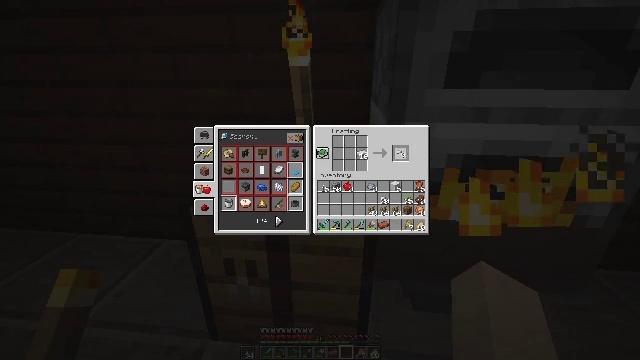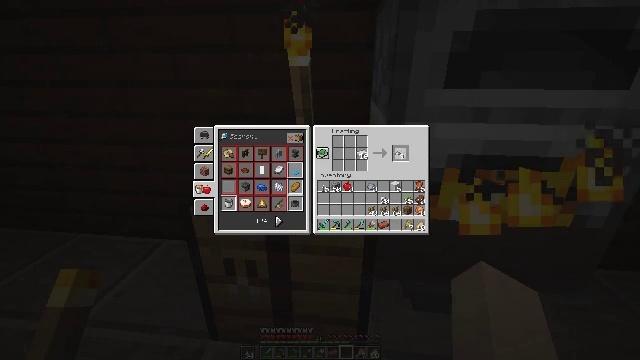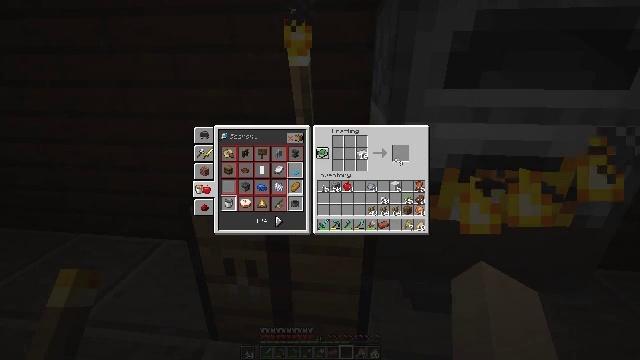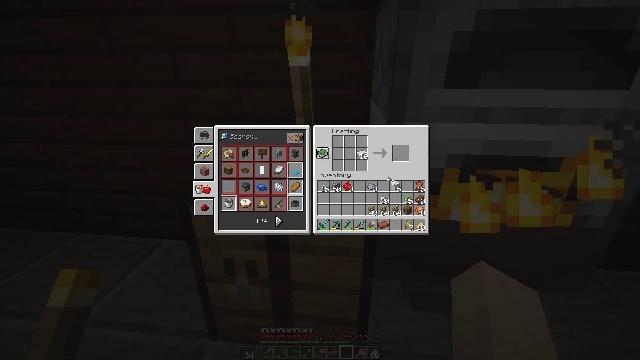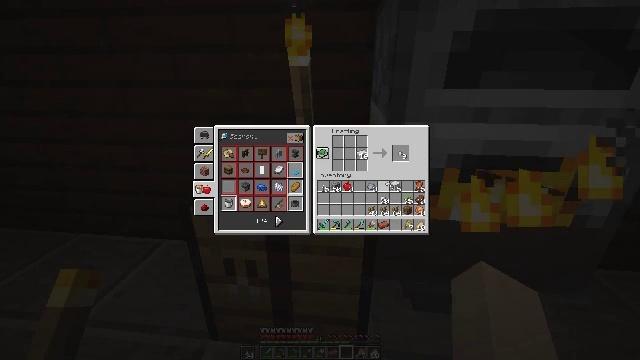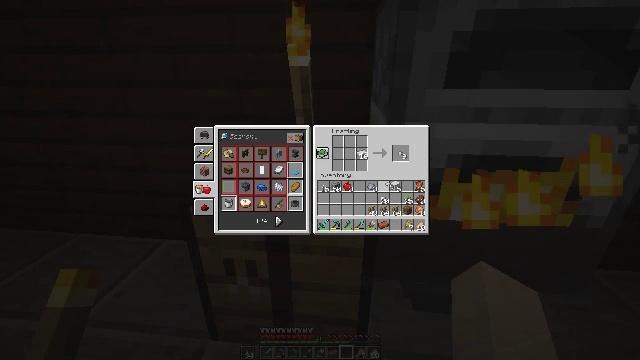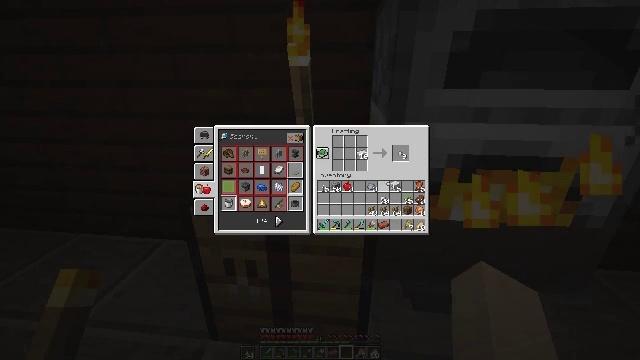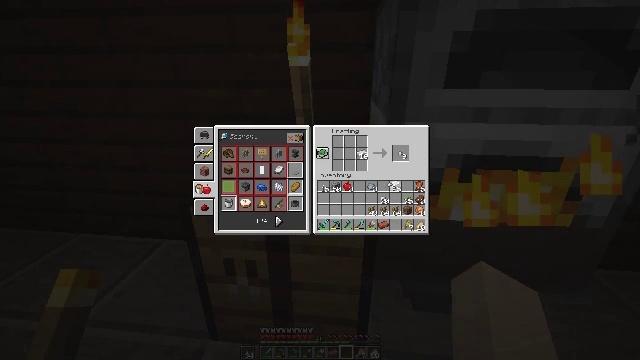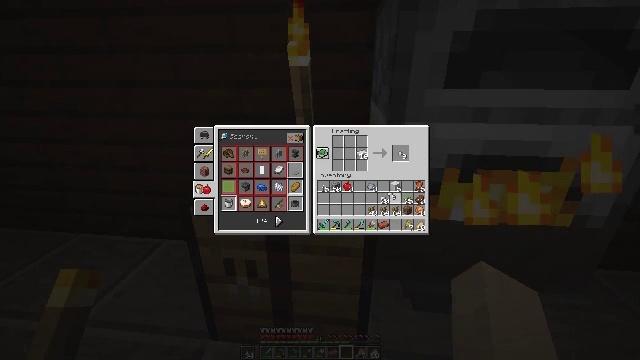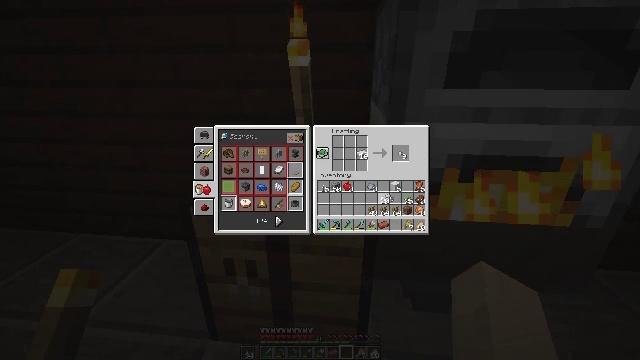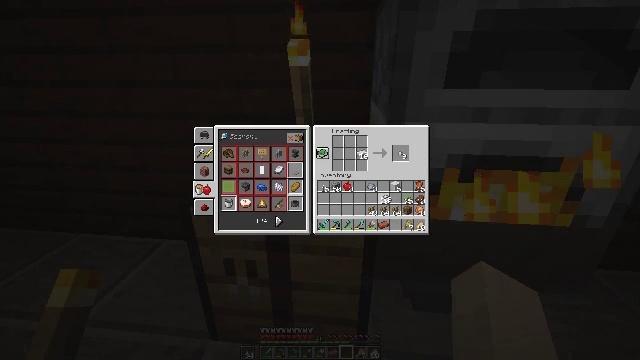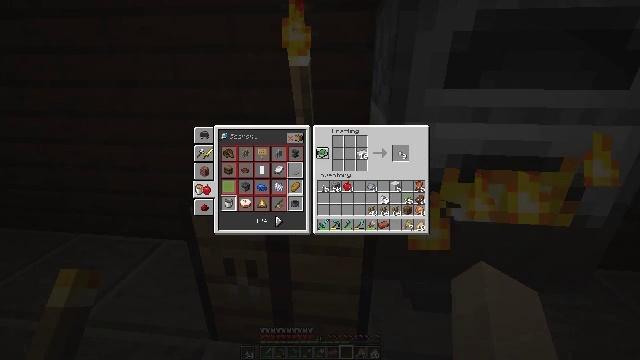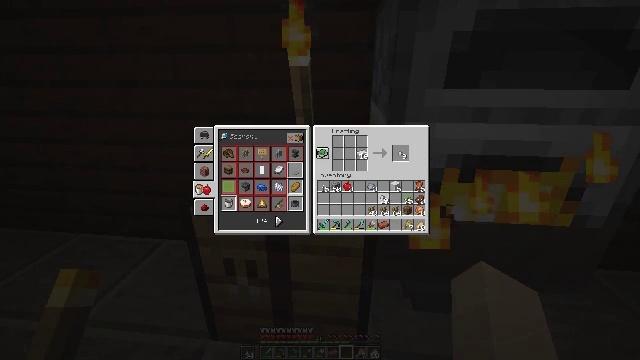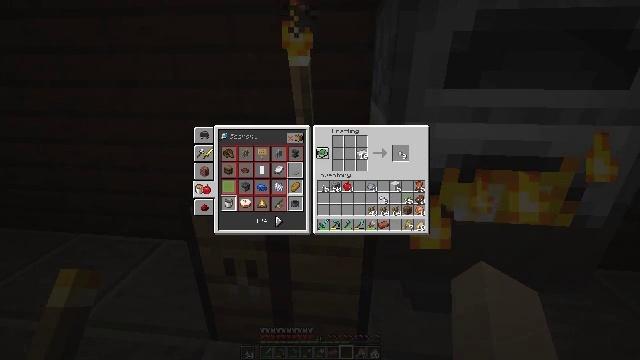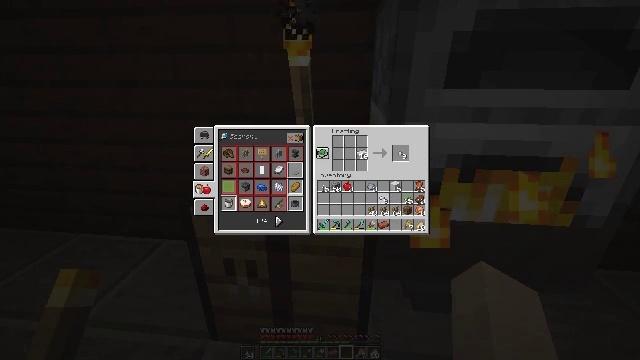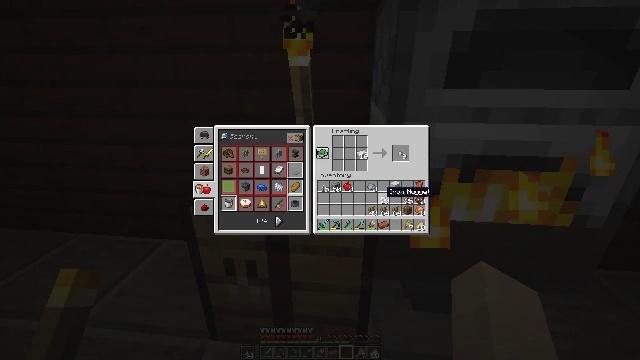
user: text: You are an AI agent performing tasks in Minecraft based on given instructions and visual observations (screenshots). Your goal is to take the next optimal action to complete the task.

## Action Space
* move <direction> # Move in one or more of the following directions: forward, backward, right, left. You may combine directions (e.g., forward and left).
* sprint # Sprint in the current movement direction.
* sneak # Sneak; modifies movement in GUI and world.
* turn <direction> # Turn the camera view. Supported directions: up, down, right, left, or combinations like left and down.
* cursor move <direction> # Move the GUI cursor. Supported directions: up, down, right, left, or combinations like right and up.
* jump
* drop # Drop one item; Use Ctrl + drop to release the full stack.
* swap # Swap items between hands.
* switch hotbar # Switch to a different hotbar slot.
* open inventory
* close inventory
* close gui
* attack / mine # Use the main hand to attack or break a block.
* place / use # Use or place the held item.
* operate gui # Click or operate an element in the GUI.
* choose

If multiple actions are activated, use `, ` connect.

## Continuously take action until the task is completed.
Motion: motion action
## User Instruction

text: In the crafting table, craft iron nugget.
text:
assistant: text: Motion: attack / mine
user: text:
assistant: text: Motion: turn down
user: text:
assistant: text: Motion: turn left and down
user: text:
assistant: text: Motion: turn down
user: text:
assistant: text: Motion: no_op
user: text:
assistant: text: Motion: no_op
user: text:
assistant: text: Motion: no_op
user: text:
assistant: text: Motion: turn down
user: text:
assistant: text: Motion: no_op
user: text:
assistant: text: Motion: no_op
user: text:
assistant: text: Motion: no_op
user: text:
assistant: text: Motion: attack / mine
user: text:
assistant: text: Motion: attack / mine
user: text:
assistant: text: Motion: attack / mine
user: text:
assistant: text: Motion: no_op
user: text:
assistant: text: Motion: no_op
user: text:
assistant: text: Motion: no_op
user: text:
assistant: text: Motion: no_op
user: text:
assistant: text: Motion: turn right and up
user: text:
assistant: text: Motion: turn up
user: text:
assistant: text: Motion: turn up
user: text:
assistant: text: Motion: turn up
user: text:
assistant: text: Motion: no_op
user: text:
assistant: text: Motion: no_op
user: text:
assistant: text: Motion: no_op
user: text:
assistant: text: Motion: attack / mine
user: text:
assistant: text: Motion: turn down, attack / mine
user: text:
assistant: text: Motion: turn left and down
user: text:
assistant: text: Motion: turn down
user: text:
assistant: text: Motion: no_op